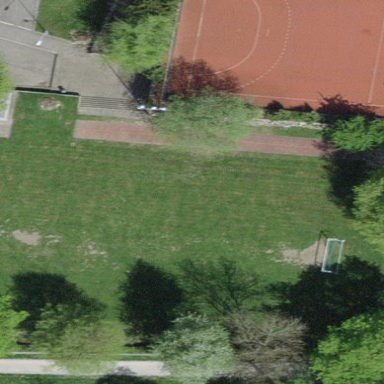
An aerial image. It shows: Grass pitch designated for soccer.